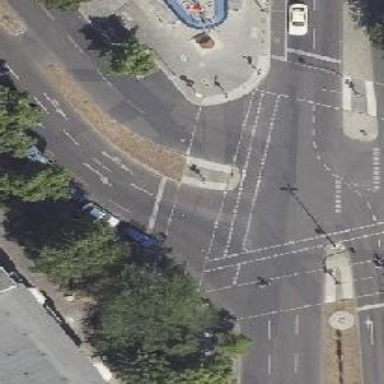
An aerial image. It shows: Crossing with traffic signals.